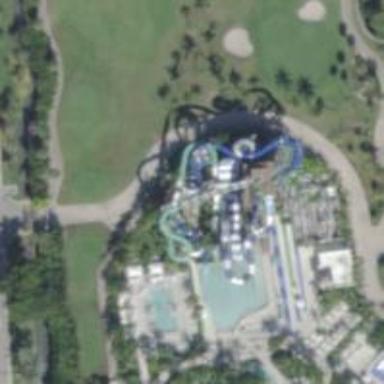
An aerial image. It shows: Water slide attraction.